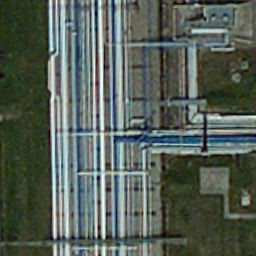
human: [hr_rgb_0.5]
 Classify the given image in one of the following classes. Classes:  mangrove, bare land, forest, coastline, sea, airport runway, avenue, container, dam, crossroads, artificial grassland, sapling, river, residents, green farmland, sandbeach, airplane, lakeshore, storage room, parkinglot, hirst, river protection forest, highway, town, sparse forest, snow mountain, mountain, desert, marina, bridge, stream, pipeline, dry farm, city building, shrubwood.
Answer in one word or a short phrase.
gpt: pipeline